Field crop: tomato
Growth stage: 1
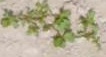
Species: portulaca